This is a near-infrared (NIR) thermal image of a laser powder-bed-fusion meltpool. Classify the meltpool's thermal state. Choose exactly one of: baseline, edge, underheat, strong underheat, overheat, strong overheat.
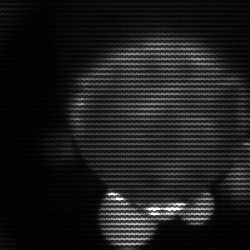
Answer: edge